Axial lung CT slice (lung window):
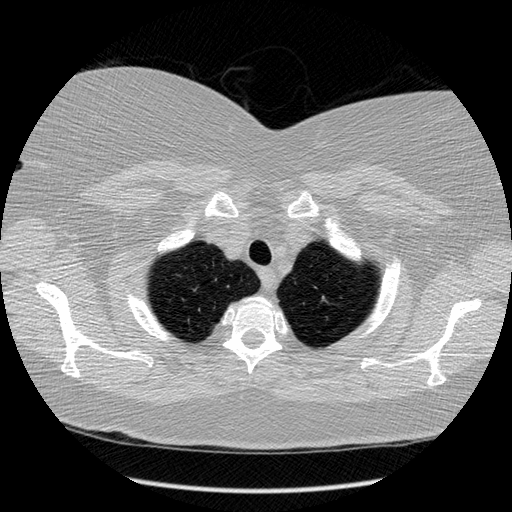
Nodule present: no